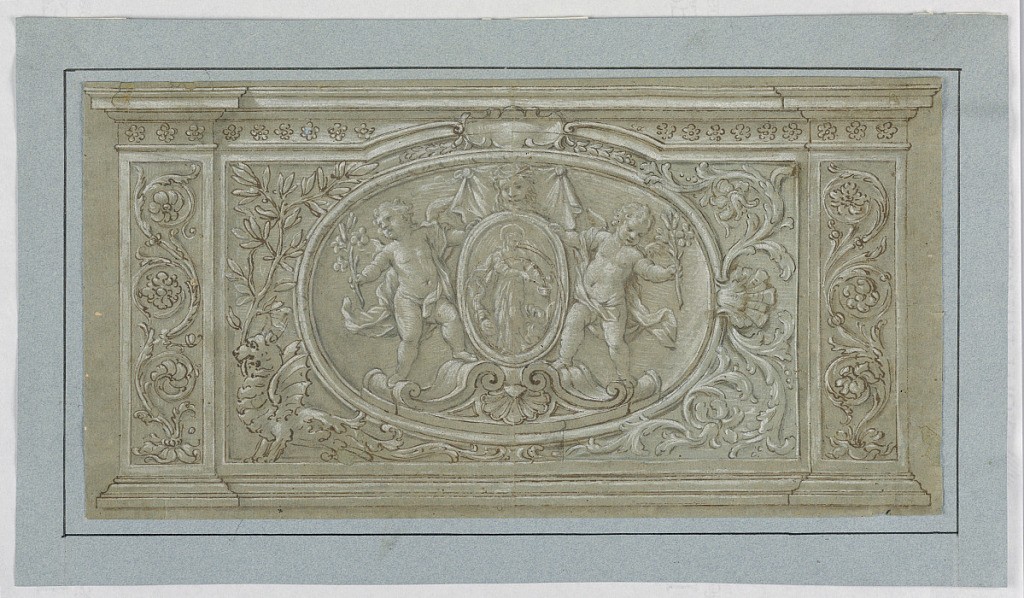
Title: Design of an Altar mensa
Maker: Unknown, Italian
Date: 1650-1675
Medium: Pen and ink, brush and watercolor, charcoal, graphite on paper
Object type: Drawing
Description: Laterally are two projecting pilasters, decorated with rinceaux. The central part is decorated with a broad oval, framed by mouldings. Below are cornices of a broken pediment, with angels standing on them; they carry branches and support a framed oval representation of Christ, sprinkling holy water upon the dragon of the devil. Above this oval is the napkin of St. Veronica. Outside the broad oval are at left: the half-figure of a dragon (referring to the Buoncompagni), shown in profile, turned toward left.